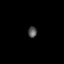
Tissue: lung
Cell type: Epithelial cells
Senescence score: 0.1506
Nuclear area (px): 93
Mean DAPI intensity: 85.43